Field crop: tomato
Growth stage: 2
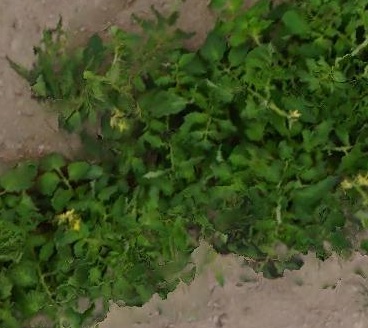
Species: tomato